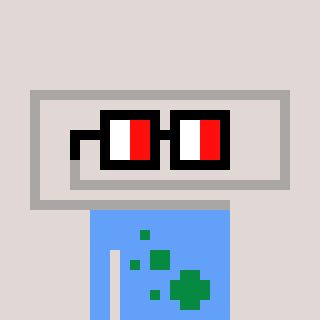
a pixel art character with square glasses with black frames and red eyes, a paperclip-shaped head and a blue-colored body on a warm background